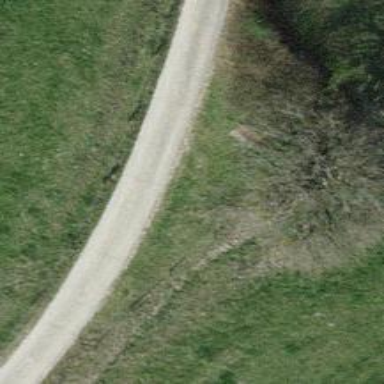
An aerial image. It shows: Brown bench.